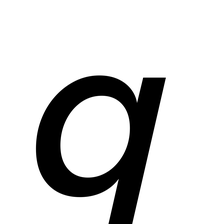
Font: InstrumentSans-Italic_Medium_Italic